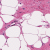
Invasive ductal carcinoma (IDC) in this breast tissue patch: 0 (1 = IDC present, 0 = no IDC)